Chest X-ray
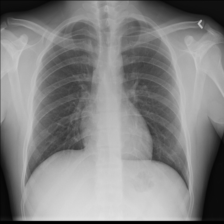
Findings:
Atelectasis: negative
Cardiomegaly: negative
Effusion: negative
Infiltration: positive
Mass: negative
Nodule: negative
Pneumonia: negative
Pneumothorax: negative
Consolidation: negative
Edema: negative
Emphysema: negative
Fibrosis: negative
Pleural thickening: negative
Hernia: negative